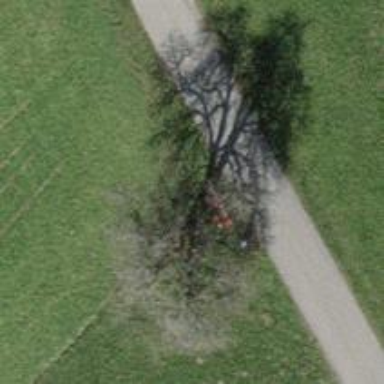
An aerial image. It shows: Red bench.